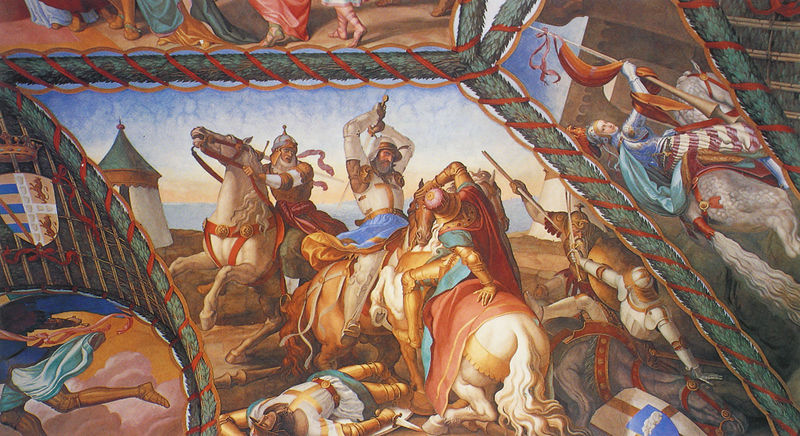
Titel: Der Ariost - Saal
Künstler: Julius Schnorr von Carolsfeld
Standort: Rom, Casino Massimo (EU - I - Latium)
Schlagwörter: himmel, kampf, mann, meer, wasser, see, bunt, frau, männer, tot, pferd, pferde, reiter, turm, reiten, sattel, farbig, liegen, fahne, krieg, schlacht, lanze, detail, schild, liegende, schwert, tote, helm, kranz, ritter, rüstung, ranke, wappen, ross, dolch, löwe, fresko, waser, zelt, alexander, kreuzritter, männer fahne, standarde